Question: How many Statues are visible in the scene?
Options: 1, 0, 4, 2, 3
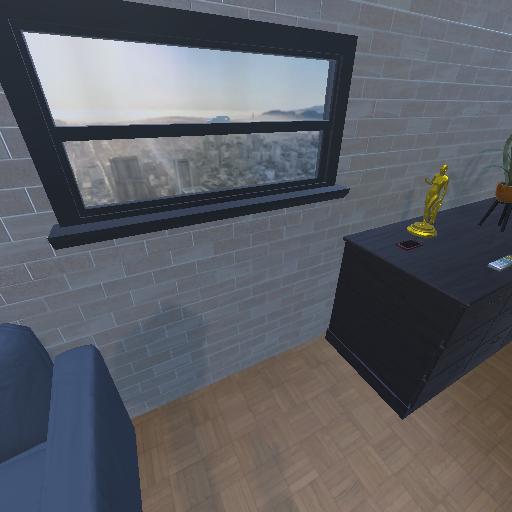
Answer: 1